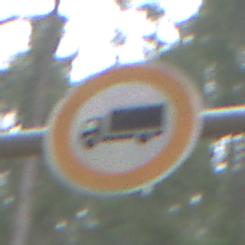
Verkehrszeichen: VerbotFuerKraftfahrzeugeUeberDreiKommaFuenfTonnen
Umgebung: Outdoor, Nature
Tageszeit: Midday
Wetter: Overcast
Licht: Natural
Jahreszeit: NotSpecified
Kontrast: LowContrast